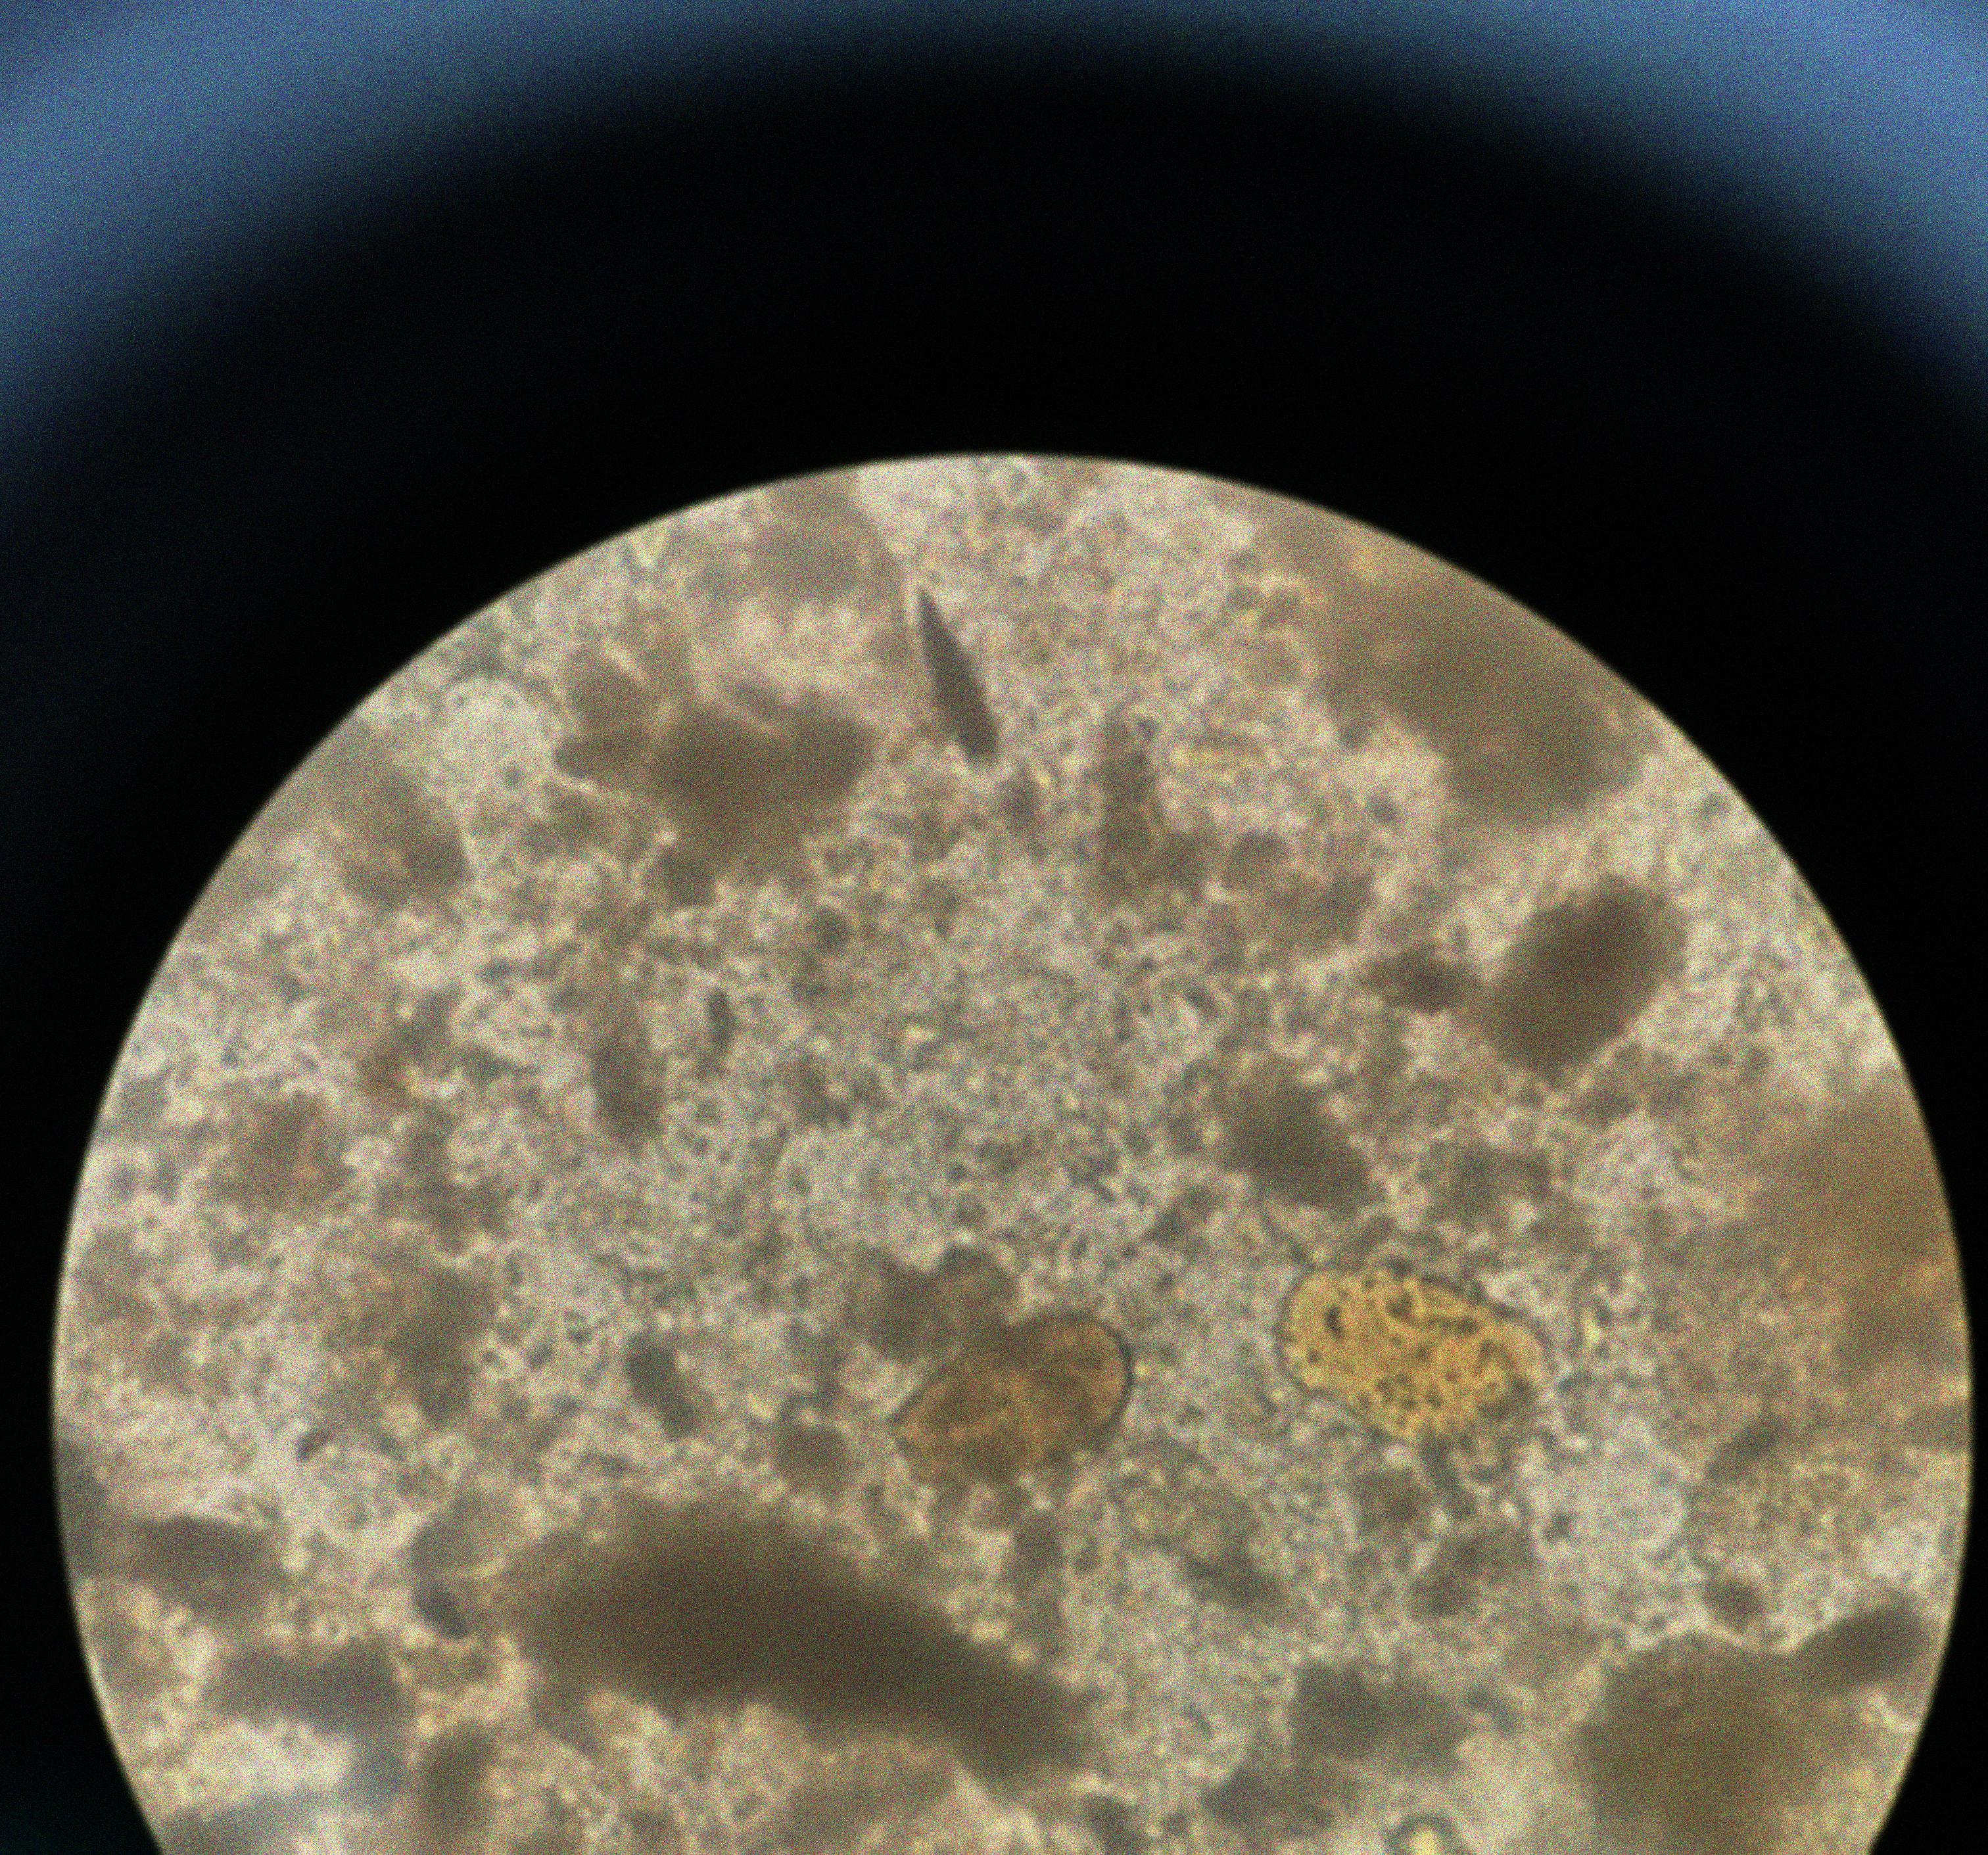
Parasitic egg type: Paragonimus spp